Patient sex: M
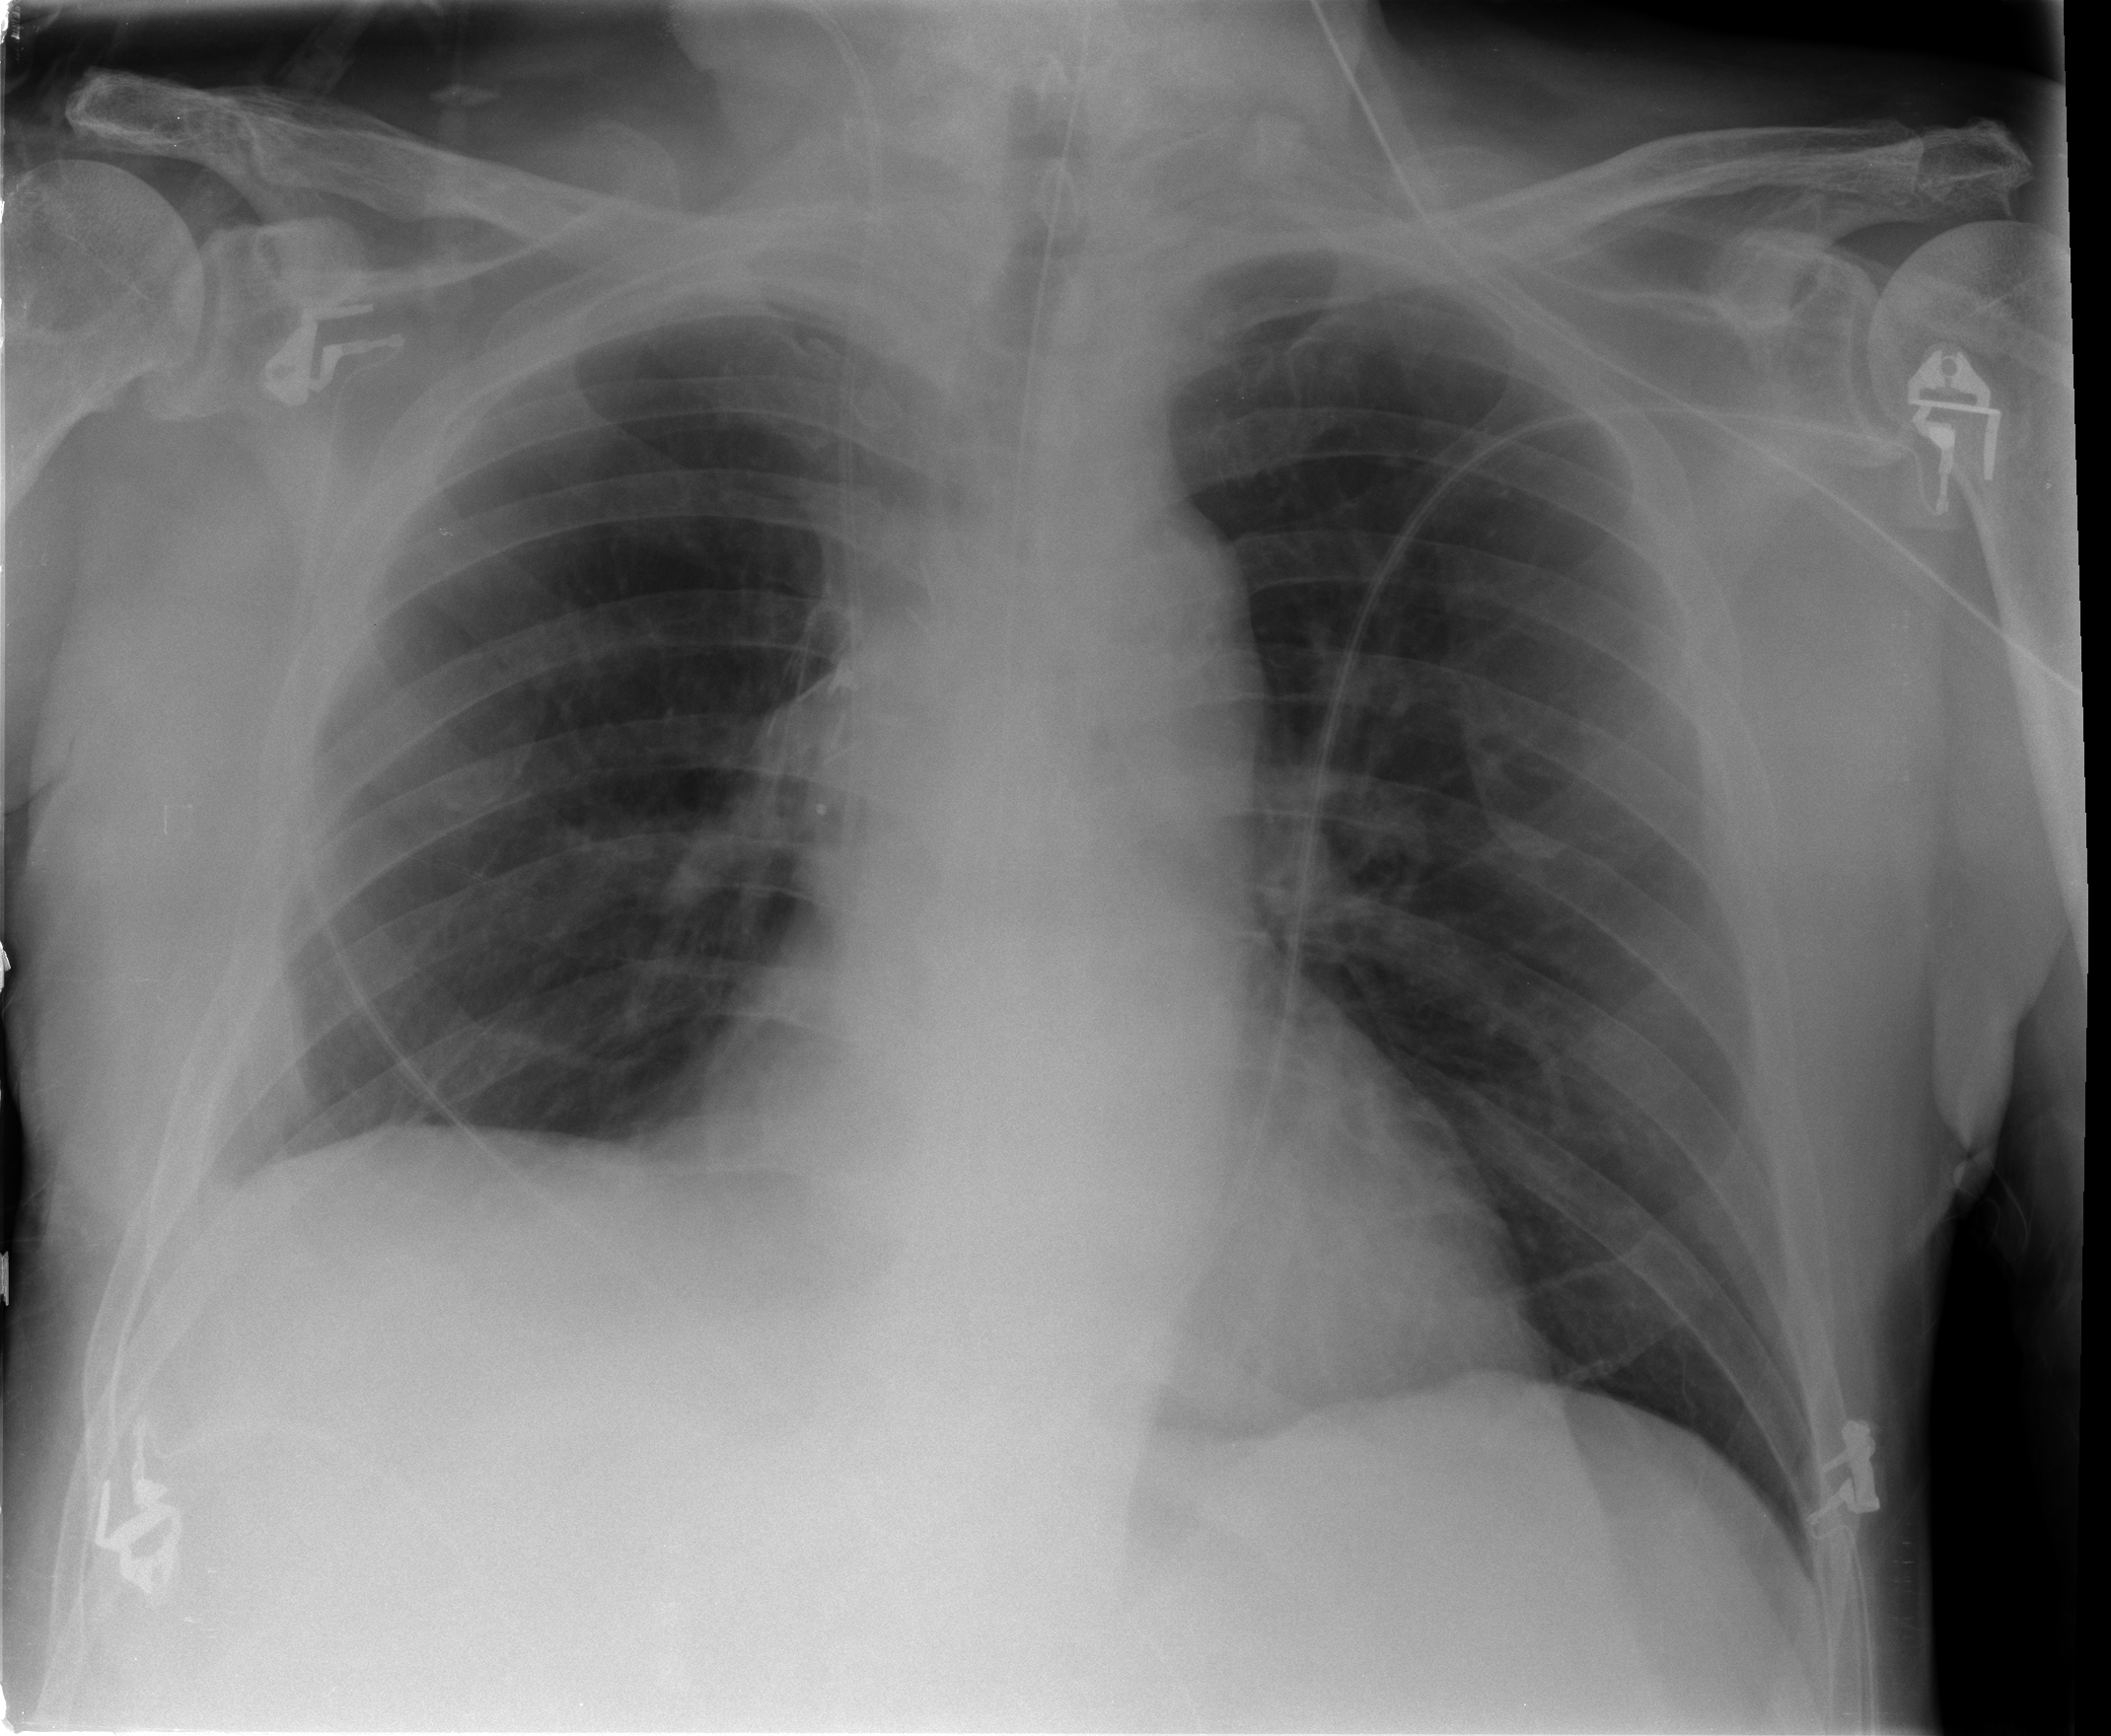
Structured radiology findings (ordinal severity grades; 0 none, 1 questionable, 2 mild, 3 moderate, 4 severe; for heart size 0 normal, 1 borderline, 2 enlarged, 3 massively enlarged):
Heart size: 0
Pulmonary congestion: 0
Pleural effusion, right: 1
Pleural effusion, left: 0
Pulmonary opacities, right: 0
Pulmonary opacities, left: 0
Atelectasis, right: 1
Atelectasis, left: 0